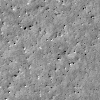
Atmospheric dust classification: not_dusty